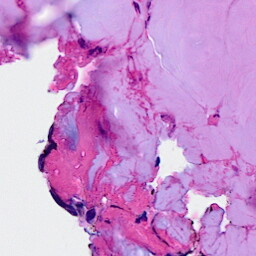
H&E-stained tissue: Breast